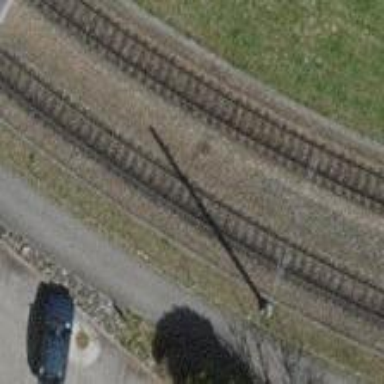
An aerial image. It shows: Narrow gauge railway with electrified contact lines.